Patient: sex M, age 64
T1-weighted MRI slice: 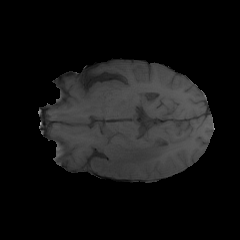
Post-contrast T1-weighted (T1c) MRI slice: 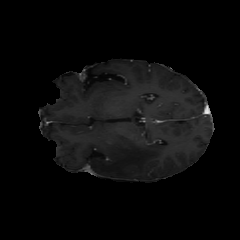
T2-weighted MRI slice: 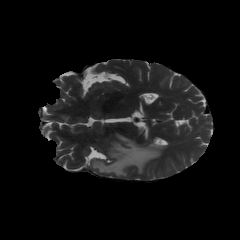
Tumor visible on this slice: yes
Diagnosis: Glioblastoma, IDH-wildtype
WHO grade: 4